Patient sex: F
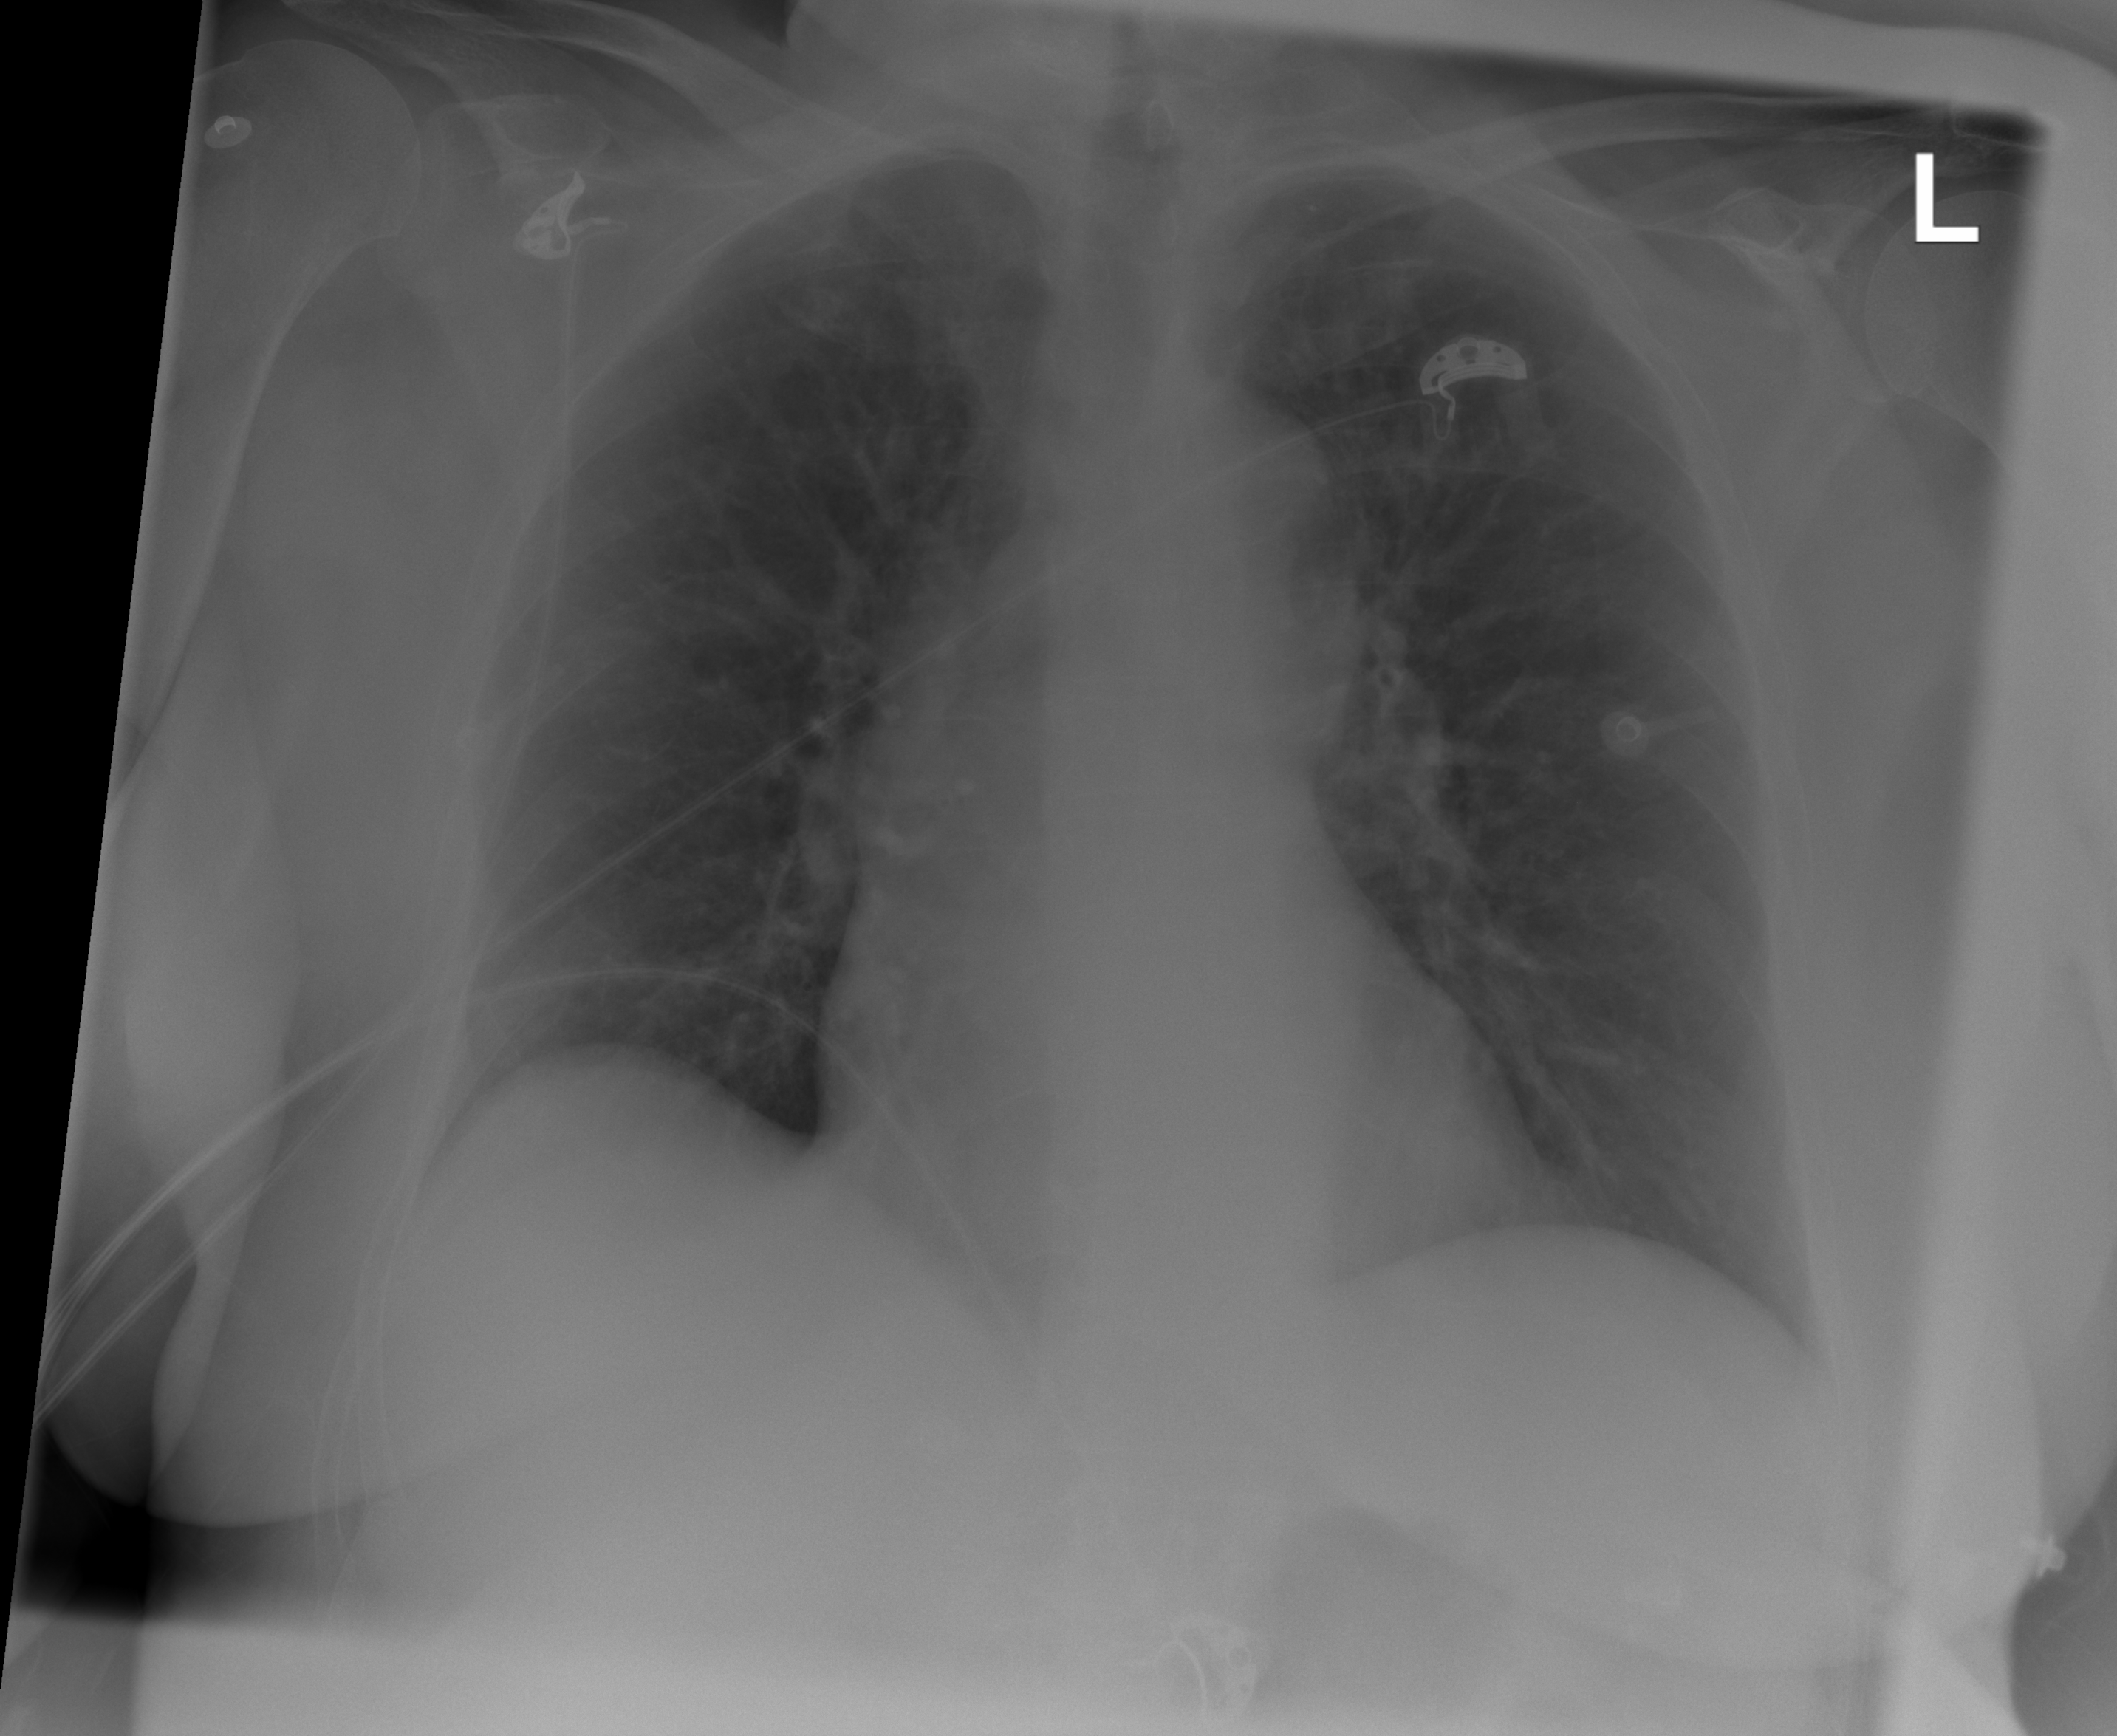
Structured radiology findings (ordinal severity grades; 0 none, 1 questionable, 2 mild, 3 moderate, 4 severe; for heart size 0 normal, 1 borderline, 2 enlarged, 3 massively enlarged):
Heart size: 0
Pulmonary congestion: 2
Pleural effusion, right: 0
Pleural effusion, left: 0
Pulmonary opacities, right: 0
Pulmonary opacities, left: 0
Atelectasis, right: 0
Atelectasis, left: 0